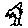
Label: bird